Question: I have a webpage that I want to use the <URL> with. I have a token being generated with an external library, which is fed into this very, very simple javascript.
'''
<html lang="en">
<body>
<script src="jquery-1.6.3.min.js" ></script>
<script type="text/javascript" src="/_ah/channel/jsapi"></script>
<script type="text/javascript">
var token, channel, socket;
var onOpened = function() {
document.body.innerHTML += "<br>Open!";
};
var onMessage = function(msg) {
document.body.innerHTML += "<br>Message: " + msg;
};
var onChannelError = function(error) {
document.body.innerHTML += "<br>Error! :'("
};
var onClose = function(e) {
document.body.innerHTML += "<br>Close :(";
};
var handler = {
onopen: onOpened,
onmessage: onMessage,
onerror: onChannelError,
onclose: onClose
};
var openChannel = function(t) {
token = t;
channel = new goog.appengine.Channel(token);
socket = channel.open(handler);
};
</script>
</body>
</html>
'''
When I run this code (calling openChannel with my channel token), the onOpen method is called (so the HTML changes ot say "Open!". My var socket ends up looking like this:
'''
rf {readyState: 1, cc: Array[0], onopen: function, onmessage: function, onerror: function...}
'''
And, when I look at the ChromeInspector's network log, after the channel is opened, I can see that the browser is now successfully longpolling (not sure if that's the correct term) talkgadget.google.com. In response, it's getting what looks like perfectly fine responses. I get a lot of numbers and brackets and ["noop"]s in most responses. And if I manually trigger a notification in the server, my client receives the notification information in its request! But my socket.onmessage is still never called!
Here's a screenshot of my network tab at the time.

Manually calling socket.onmessage({}) changes the DOM to say "Message: [object Object]", so my handler doesn't seem to be a problem. And there's a breakpoint there anyway just in case. If I call socket.close(), my onClose function correctly calls, too.
This is driving me insane, so thanks so much for any help or advice you can give me!
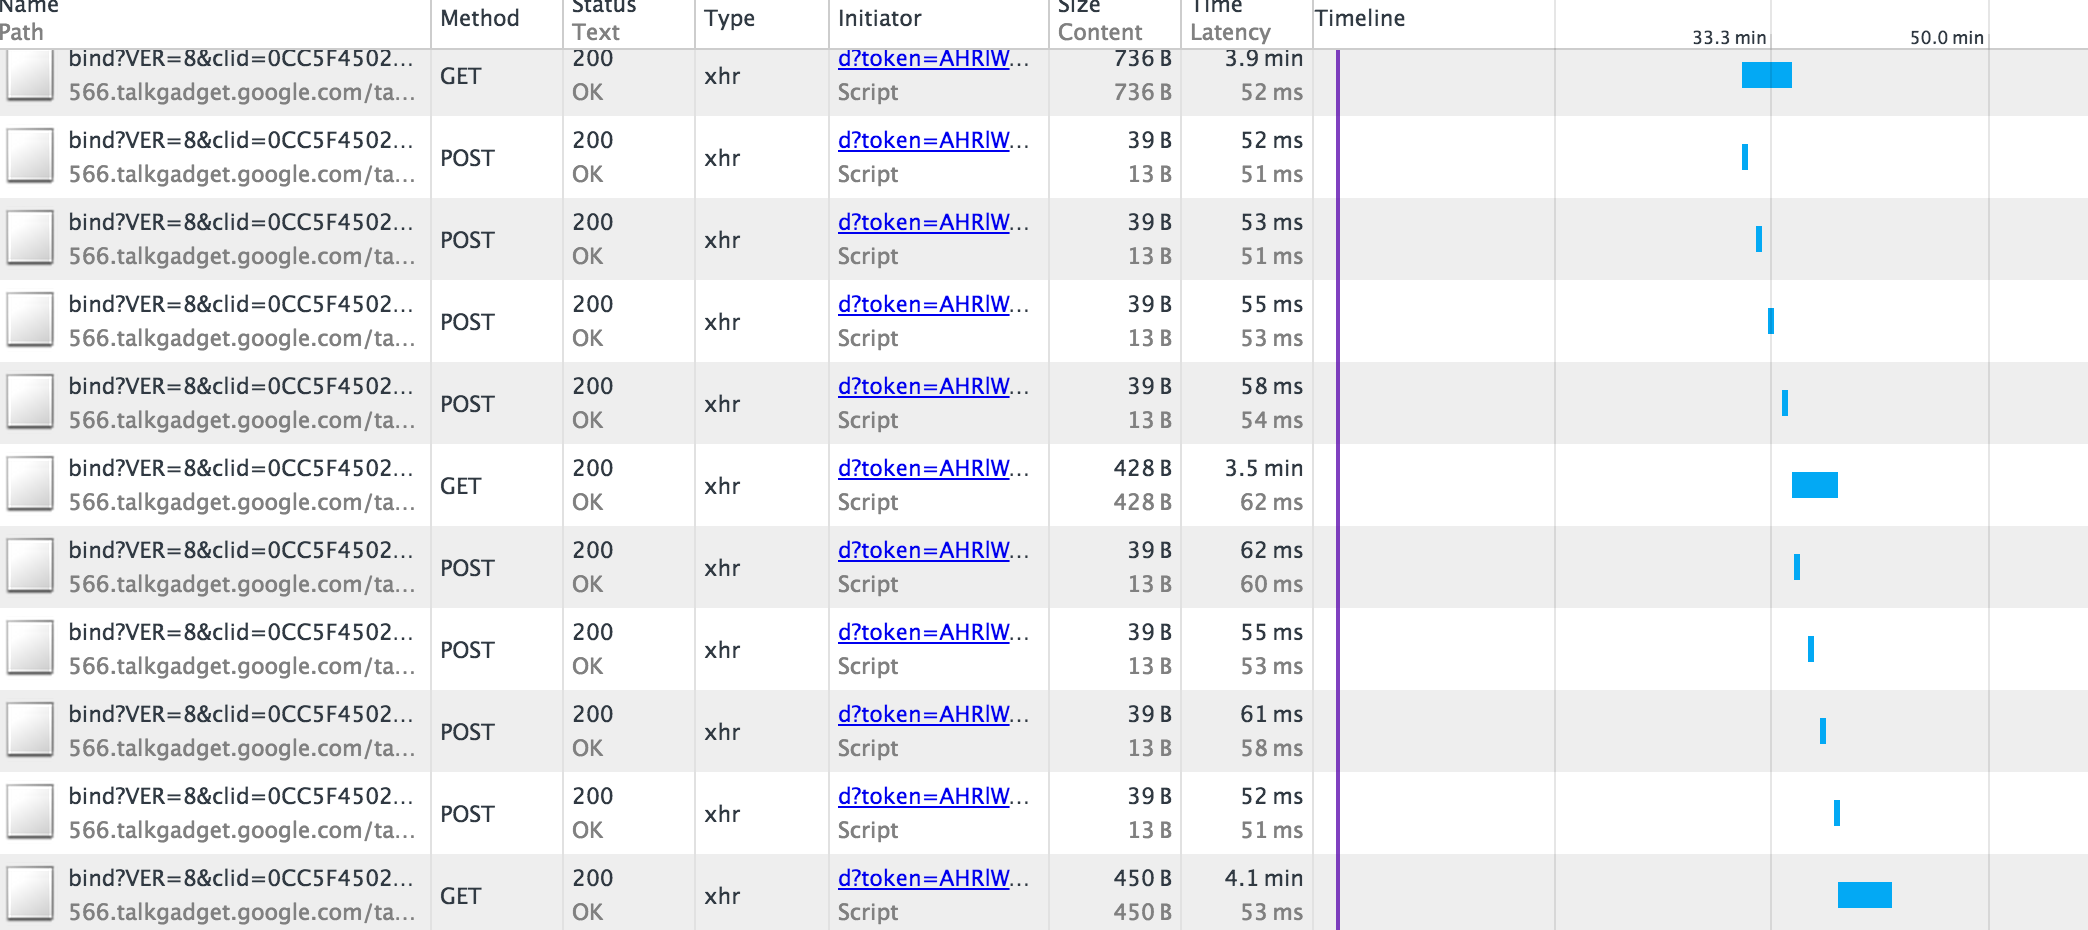
Answer: I talked with Google about the issue I was having. According to them, the issues arose because in my application, I would modify the DOM whenever I interacted with the channel. For whatever reason, this caused the iframe gadget that is inserted by the channel to silently break. So I removed the DOM manipulation (ie. 'innerHTML += "Opened Channel"') and the channel works.